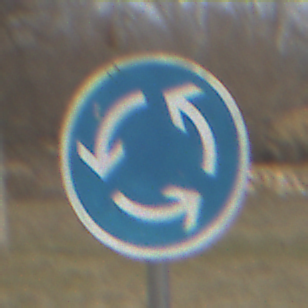
Verkehrszeichen: Kreisverkehr
Umgebung: Outdoor, Nature
Tageszeit: MorningAfternoon
Wetter: PartlyCloudy
Licht: Natural
Jahreszeit: Autumn
Kontrast: LowContrast